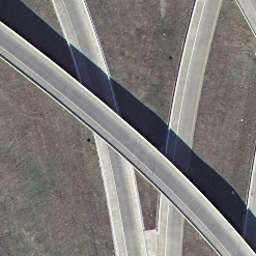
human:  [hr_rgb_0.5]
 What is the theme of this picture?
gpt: overpass

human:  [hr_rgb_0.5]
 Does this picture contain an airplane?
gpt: no

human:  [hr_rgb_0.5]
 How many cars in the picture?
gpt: zero

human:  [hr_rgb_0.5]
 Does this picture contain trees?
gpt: no